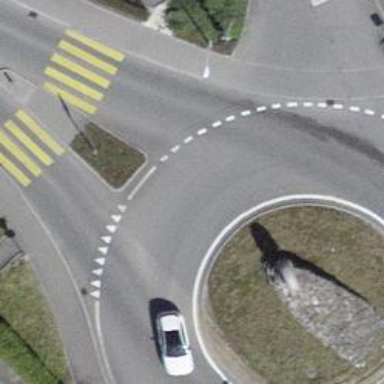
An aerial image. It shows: Road with "give way" sign.